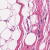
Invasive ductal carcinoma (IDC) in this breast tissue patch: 0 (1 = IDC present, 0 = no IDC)